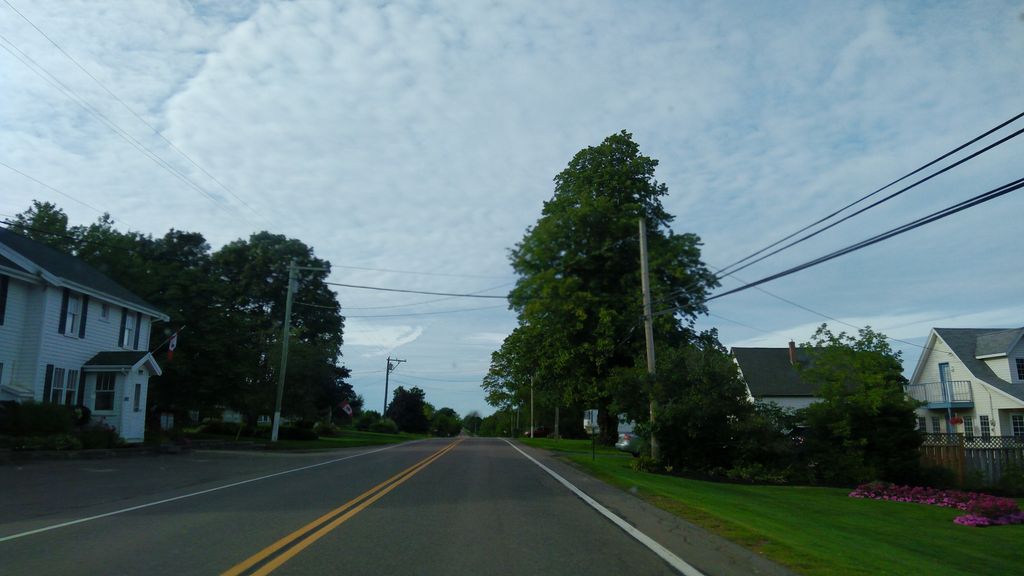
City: charlottetown